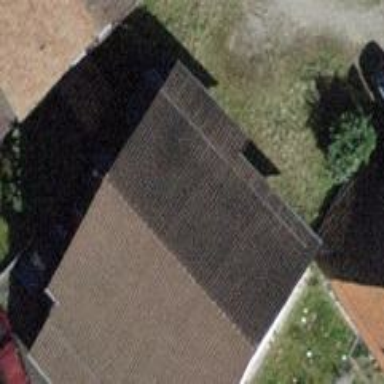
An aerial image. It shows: Building with tile roof.